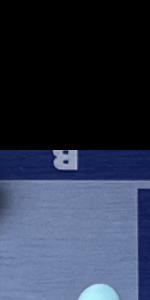
Label: Empty